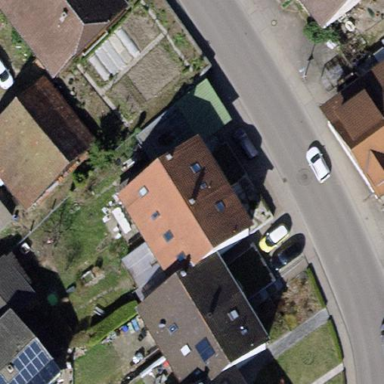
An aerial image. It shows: Terrace building.